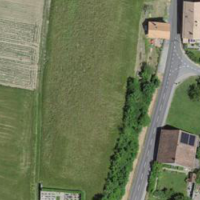
EUNIS habitat code: 52
Species observed at this site:
Primula veris